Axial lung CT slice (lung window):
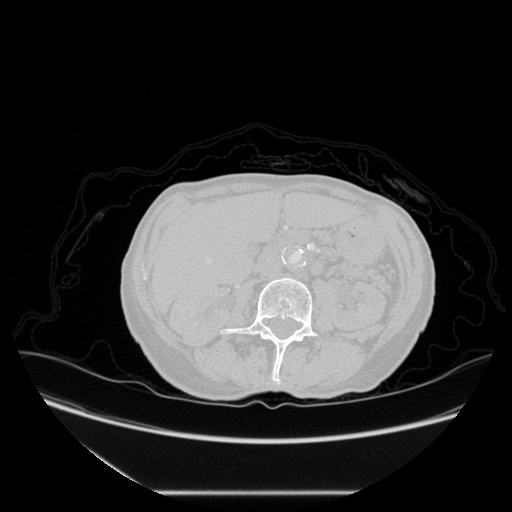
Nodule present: no